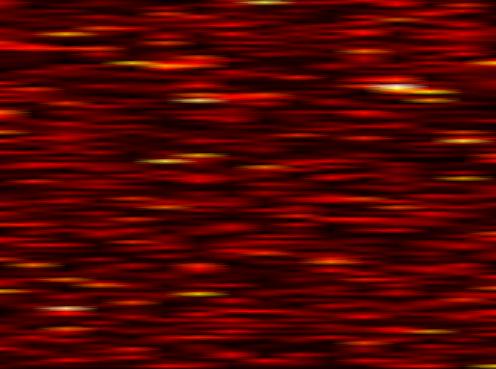
Label: UFMC